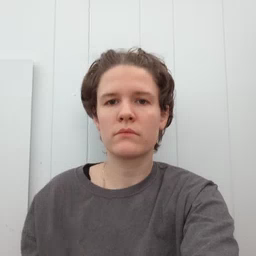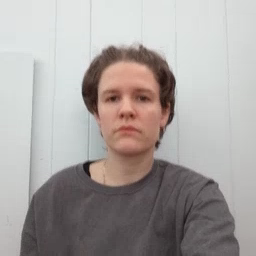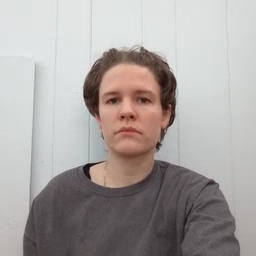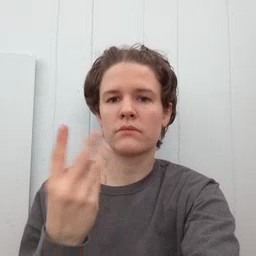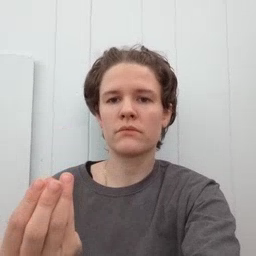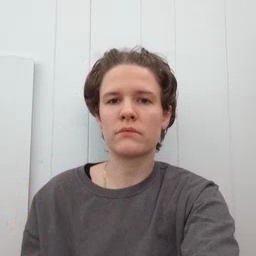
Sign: go